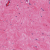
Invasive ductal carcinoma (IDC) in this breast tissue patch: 0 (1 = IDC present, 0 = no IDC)